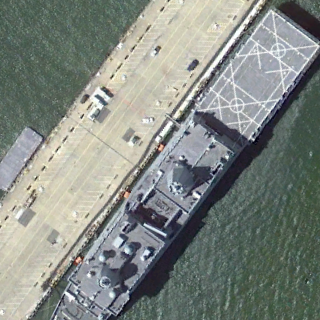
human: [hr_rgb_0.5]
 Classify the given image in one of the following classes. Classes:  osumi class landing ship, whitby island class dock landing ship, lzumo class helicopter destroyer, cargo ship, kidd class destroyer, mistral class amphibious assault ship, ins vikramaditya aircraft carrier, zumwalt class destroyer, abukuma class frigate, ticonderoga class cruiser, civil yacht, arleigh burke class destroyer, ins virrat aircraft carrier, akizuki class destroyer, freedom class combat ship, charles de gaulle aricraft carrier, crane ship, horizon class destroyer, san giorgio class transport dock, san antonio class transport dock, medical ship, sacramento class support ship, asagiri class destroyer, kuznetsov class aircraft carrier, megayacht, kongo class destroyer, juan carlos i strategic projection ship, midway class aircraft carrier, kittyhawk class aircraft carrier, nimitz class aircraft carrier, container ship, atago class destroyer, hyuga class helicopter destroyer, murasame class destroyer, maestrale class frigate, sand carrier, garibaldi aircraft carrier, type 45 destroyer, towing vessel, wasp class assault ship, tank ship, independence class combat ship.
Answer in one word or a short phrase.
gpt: San Antonio class transport dock